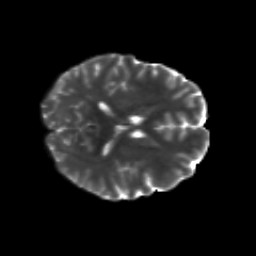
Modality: T2w
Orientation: axial
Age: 18
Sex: female
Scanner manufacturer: siemens
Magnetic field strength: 3 T
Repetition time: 8.8 s
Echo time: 0.085 s